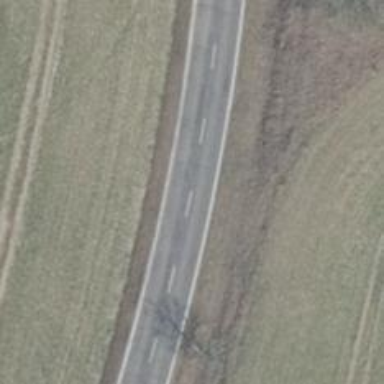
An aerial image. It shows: Tertiary road with asphalt surface.